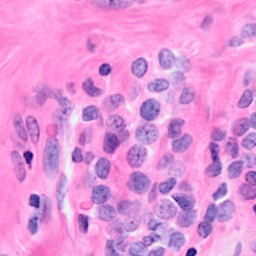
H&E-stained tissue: Breast